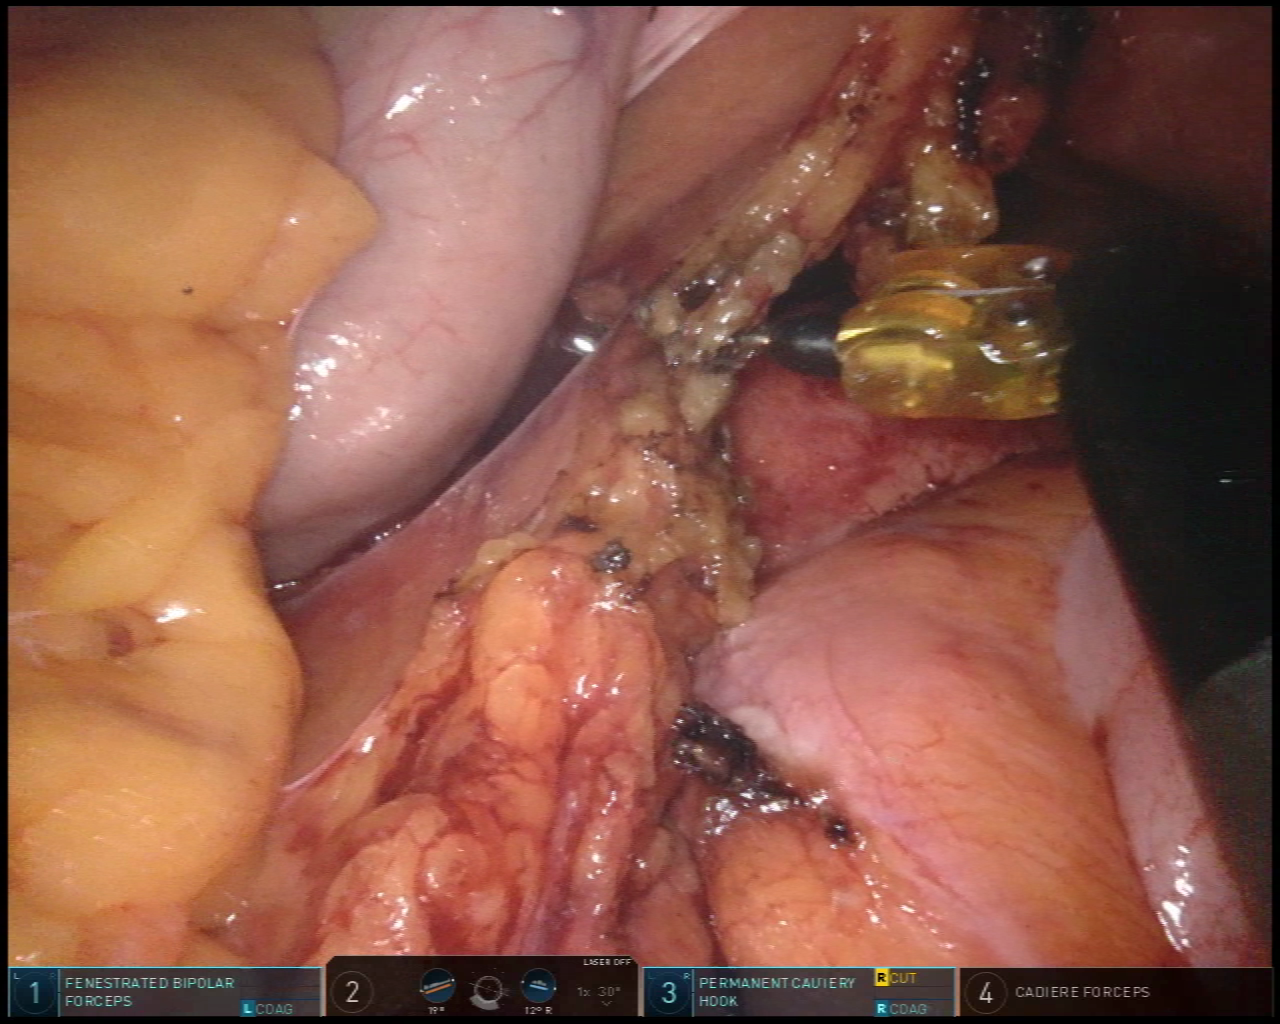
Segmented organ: stomach
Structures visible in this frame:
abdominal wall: yes
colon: yes
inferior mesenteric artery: no
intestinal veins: no
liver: no
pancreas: no
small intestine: no
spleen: no
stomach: yes
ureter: no
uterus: no
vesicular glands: no